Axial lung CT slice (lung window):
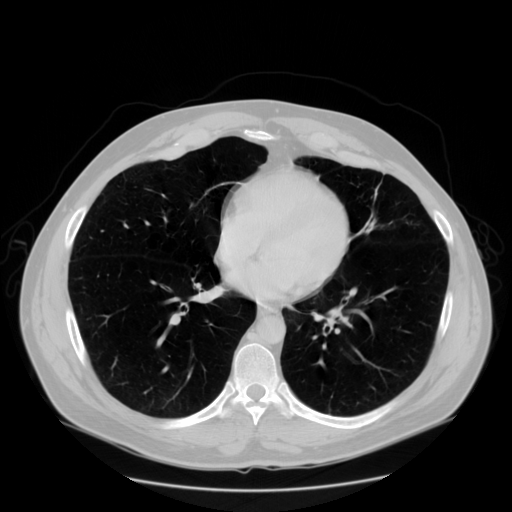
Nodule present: no